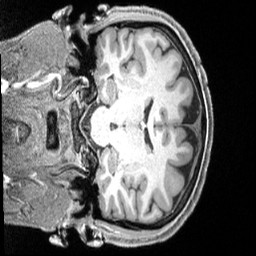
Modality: T1w
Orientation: coronal
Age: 36
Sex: male
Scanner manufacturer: siemens
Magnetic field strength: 3 T
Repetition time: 2.4 s
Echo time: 0.00228 s